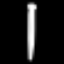
Label: pencil